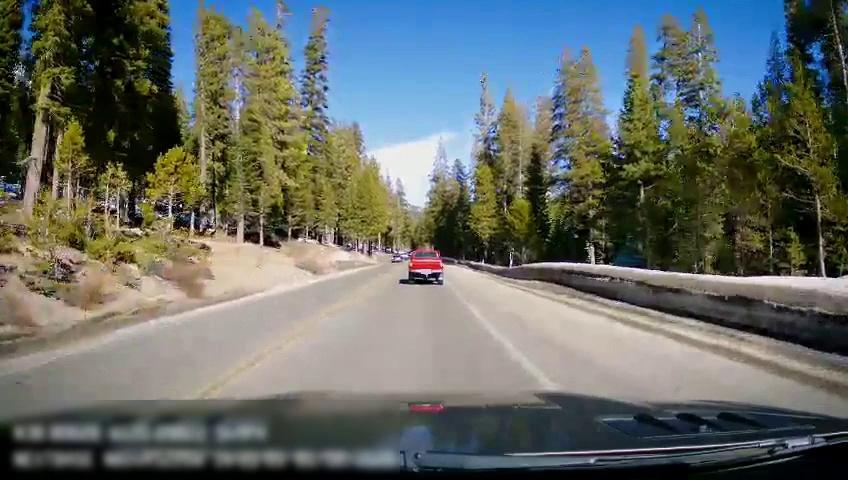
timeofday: Day
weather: Sunny
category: Drivable Space
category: Vehicles | Car
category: Vehicles | Truck
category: Lanes | Opposite Lane
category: Lanes | Opposite Lane
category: Lanes | Current Lane
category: Lanes | Current Lane